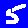
Digit: 5